Brain MRI, t1w sequence, axial 2D slice.
Patient: age 45, sex F, weight 90 kg, height 1.9 m
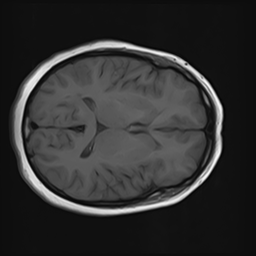